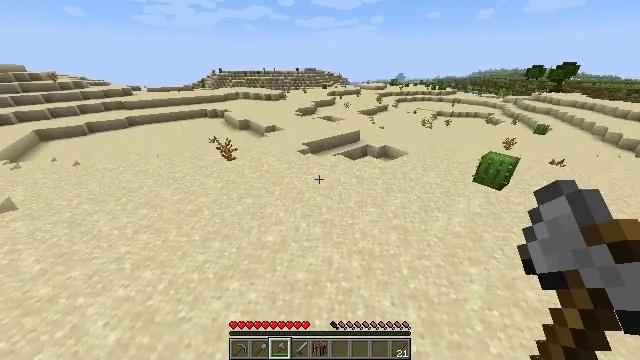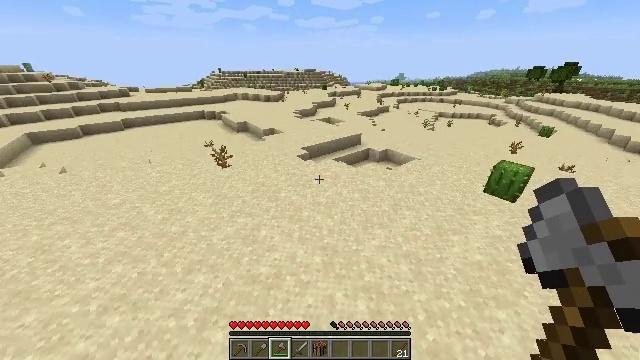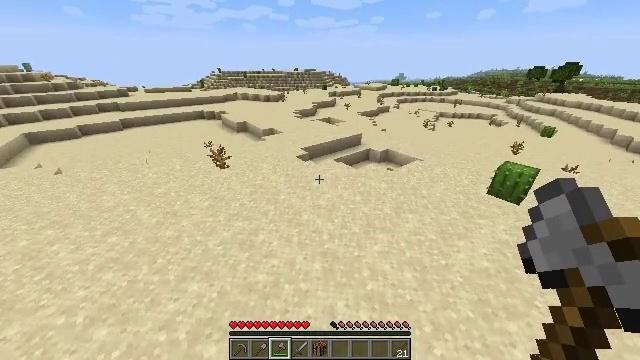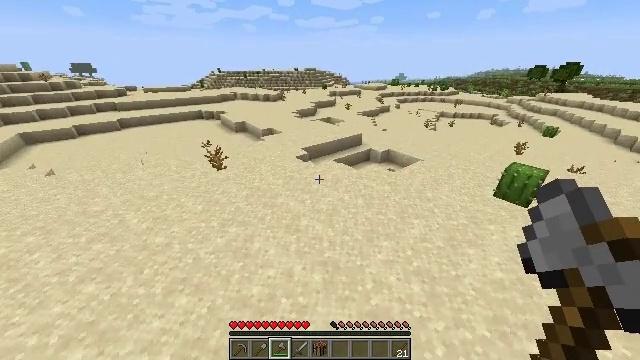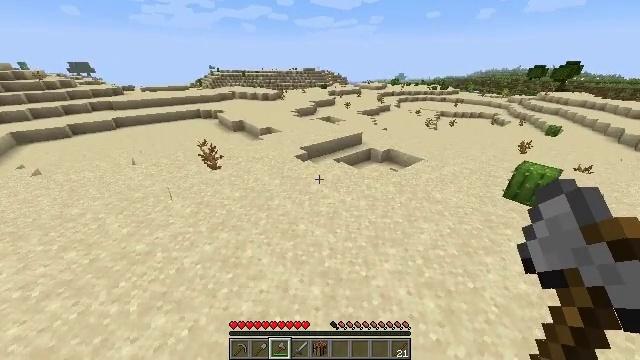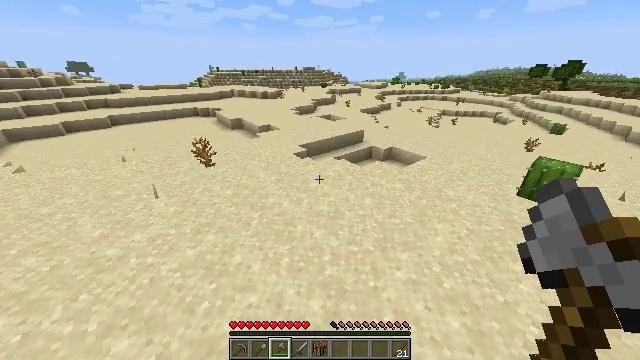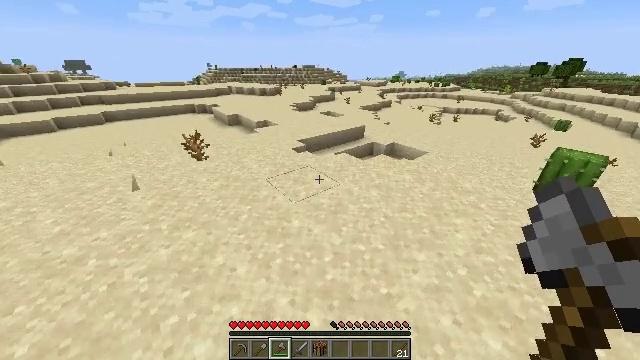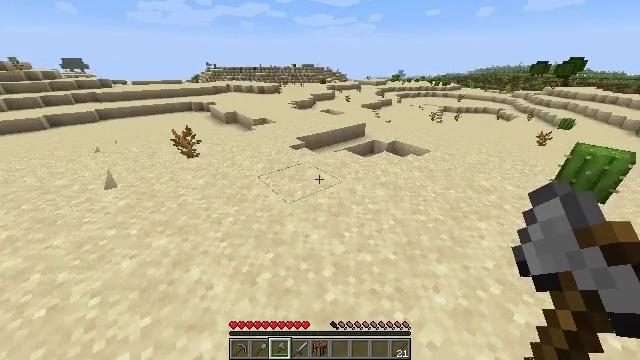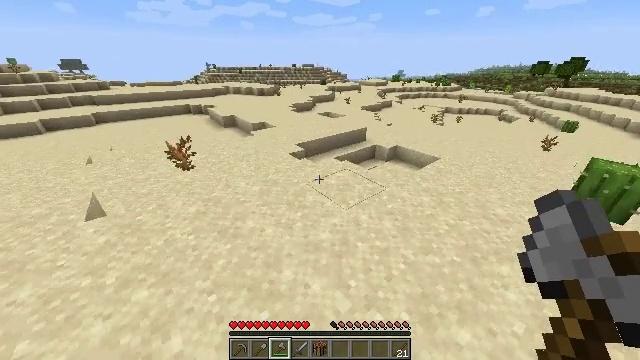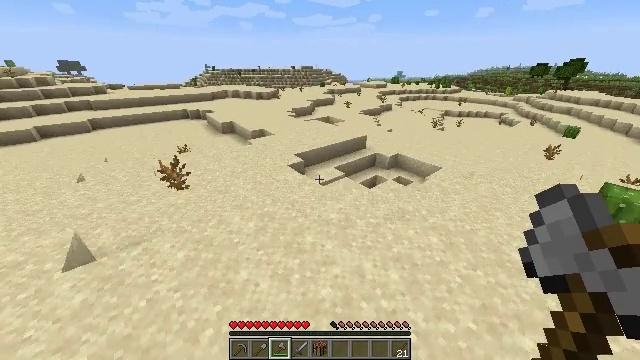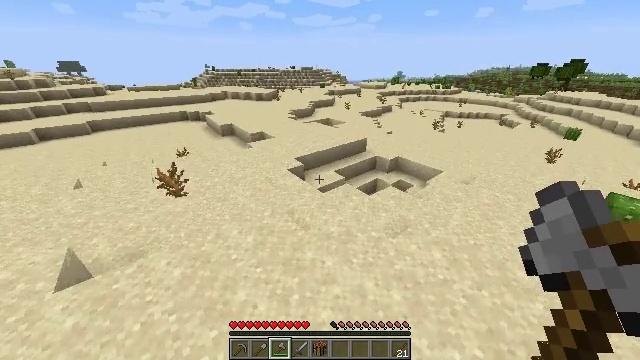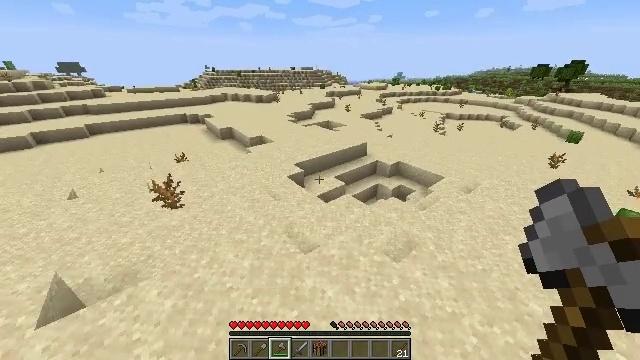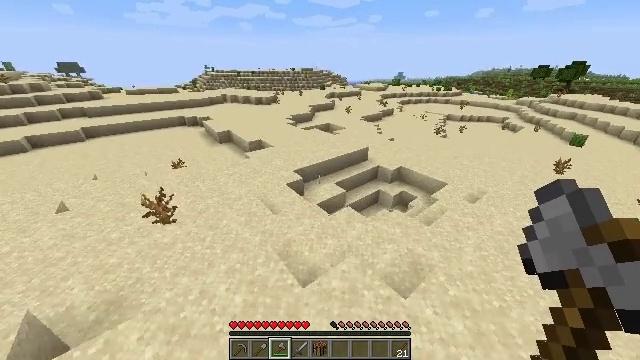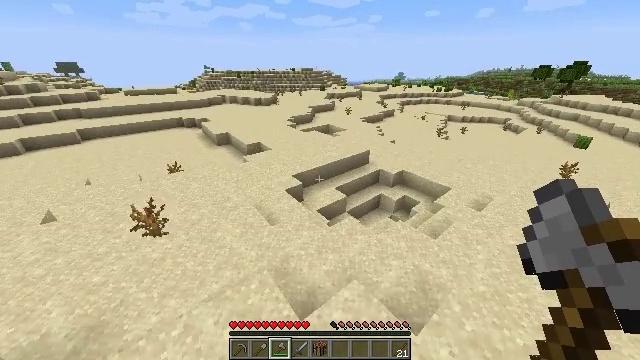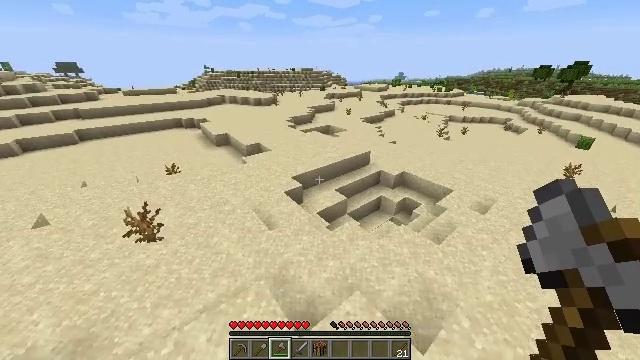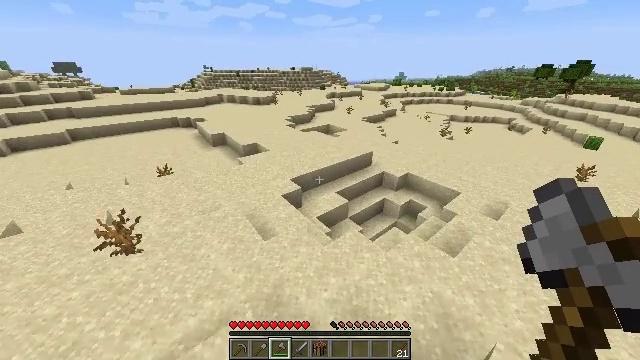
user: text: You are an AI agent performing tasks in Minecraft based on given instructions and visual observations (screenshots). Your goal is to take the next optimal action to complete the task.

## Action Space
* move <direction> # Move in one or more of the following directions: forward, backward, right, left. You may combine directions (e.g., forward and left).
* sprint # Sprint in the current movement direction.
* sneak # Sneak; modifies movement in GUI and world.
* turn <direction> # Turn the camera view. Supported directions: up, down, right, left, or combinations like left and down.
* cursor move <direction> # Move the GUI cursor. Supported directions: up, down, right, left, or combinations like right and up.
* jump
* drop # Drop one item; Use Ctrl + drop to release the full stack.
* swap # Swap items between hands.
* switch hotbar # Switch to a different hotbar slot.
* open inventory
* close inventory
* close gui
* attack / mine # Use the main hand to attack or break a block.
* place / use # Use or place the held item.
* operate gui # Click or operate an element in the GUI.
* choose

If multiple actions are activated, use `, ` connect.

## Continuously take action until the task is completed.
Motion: motion action
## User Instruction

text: Gather hay blocks from the farm.
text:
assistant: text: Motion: move forward, sprint, jump
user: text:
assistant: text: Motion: move forward, sprint, jump
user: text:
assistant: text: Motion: move forward, sprint, jump
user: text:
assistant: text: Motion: move forward, sprint, jump
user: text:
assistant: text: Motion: move forward, sprint, jump
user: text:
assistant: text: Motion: move forward, sprint, jump
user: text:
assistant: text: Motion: move forward, sprint, jump
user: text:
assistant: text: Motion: move forward, sprint, jump
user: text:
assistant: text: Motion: move forward, sprint, jump
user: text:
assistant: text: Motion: move forward, sprint, jump
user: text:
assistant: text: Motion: move forward, sprint, jump
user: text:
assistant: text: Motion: move forward, sprint, jump
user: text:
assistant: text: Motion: move forward, sprint, jump
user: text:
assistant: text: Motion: move forward, sprint, jump
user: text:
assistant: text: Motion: move forward, sprint, jump
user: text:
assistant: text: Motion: move forward, sprint, jump
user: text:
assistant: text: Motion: move forward, sprint, jump
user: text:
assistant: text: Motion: move forward and move left, sprint, jump
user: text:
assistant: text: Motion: move forward and move left, sprint, jump
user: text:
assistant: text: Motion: move forward and move left, sprint, jump
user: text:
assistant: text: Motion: move forward and move left, sprint, jump
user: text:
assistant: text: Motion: move forward and move left, sprint, jump
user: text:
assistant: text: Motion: move forward and move left, sprint, jump
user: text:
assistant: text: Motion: move forward and move left, sprint, jump
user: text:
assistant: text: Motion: move forward and move left, sprint, jump
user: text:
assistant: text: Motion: move forward and move left, sprint, jump
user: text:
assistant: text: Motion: move forward and move left, sprint, jump
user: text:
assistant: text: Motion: move forward and move left, sprint, jump
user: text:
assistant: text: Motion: move forward and move left, sprint, jump
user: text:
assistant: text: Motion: move forward and move left, sprint, jump